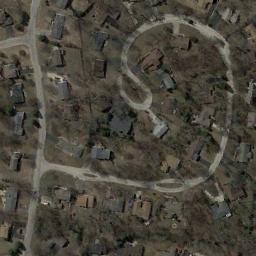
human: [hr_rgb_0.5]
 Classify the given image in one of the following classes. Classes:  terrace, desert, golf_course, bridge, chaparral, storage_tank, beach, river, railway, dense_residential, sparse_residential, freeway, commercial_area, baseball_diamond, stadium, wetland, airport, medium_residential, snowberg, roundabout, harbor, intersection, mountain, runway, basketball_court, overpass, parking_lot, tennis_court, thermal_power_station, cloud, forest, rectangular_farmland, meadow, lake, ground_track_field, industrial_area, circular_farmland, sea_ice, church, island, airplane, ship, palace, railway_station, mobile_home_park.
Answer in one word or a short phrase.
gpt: medium_residential